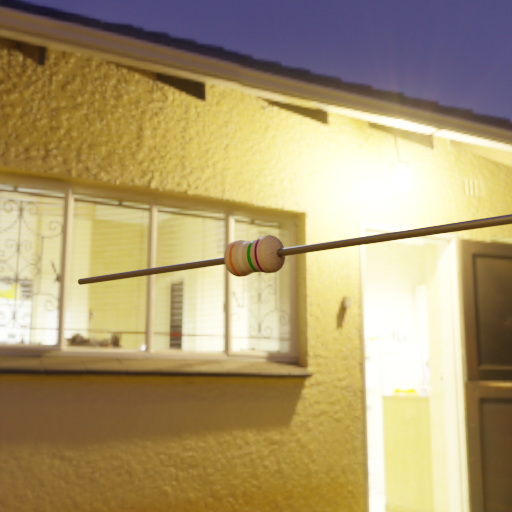
Resistor colour bands (in order): orange, white, green, violet